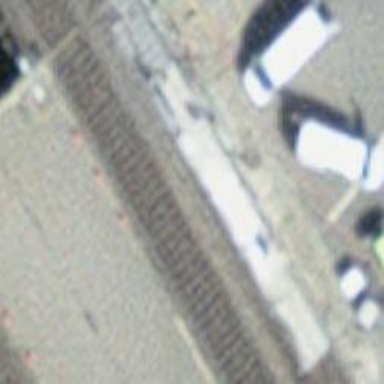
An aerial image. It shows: Car shuttle railway.